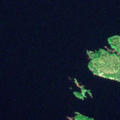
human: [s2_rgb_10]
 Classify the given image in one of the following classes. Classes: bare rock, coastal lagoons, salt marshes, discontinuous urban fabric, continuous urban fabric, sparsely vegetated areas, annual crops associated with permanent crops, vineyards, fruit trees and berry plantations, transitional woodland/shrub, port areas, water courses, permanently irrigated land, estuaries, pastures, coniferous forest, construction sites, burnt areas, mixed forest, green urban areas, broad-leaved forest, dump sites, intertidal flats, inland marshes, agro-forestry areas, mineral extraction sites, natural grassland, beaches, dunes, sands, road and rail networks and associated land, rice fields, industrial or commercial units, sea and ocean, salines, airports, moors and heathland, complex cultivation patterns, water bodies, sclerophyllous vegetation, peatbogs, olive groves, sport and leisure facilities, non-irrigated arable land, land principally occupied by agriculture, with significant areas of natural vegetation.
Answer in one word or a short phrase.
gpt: water bodies